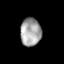
Tissue: lung
Cell type: Epithelial cells
Senescence score: 0.1915
Nuclear area (px): 572
Mean DAPI intensity: 162.205